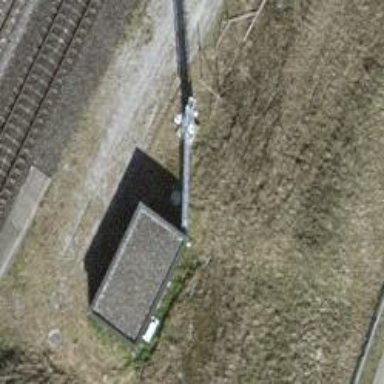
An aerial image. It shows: Man-made mast used for communication purposes.